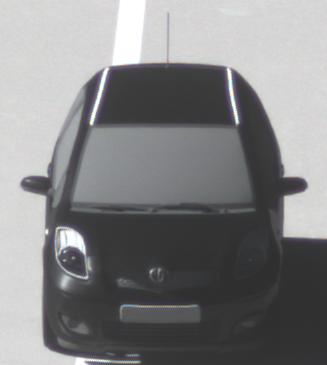
Make: Toyota
Model: Yaris 1.0
Detailed model: Yaris (XP13)
Model produced from: 2011/10
Model produced until: 2014/08
Doors: 3
Color: black
Road condition: wet road
Daytime: morning or afternoon
Contrast: high contrast